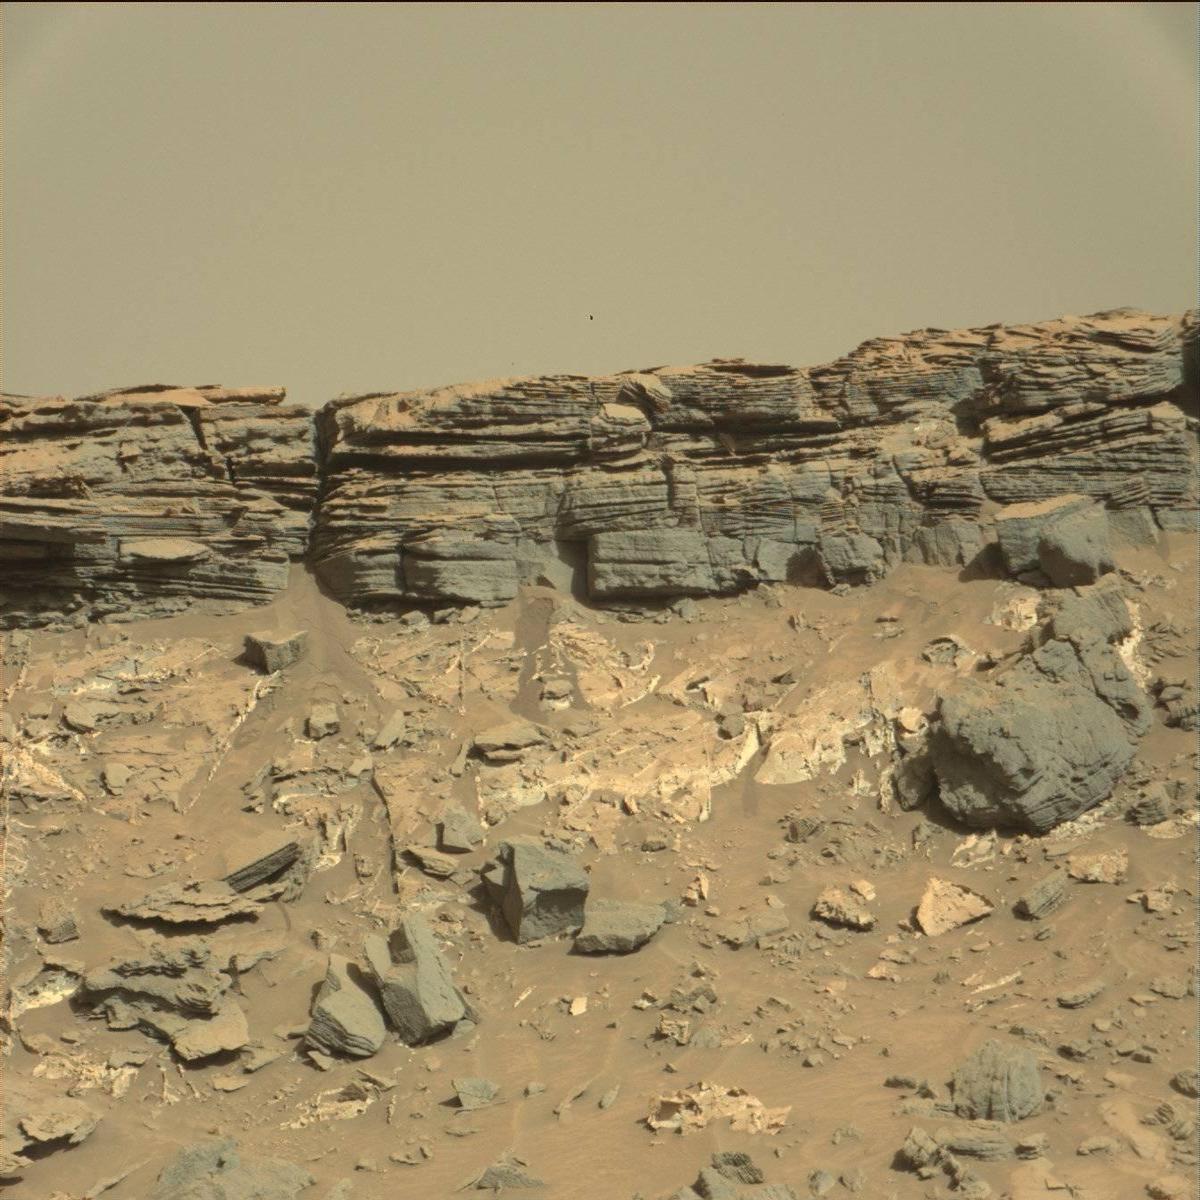
Terrain classes present: Bedrock, Rock, Sand / Soil, Sky